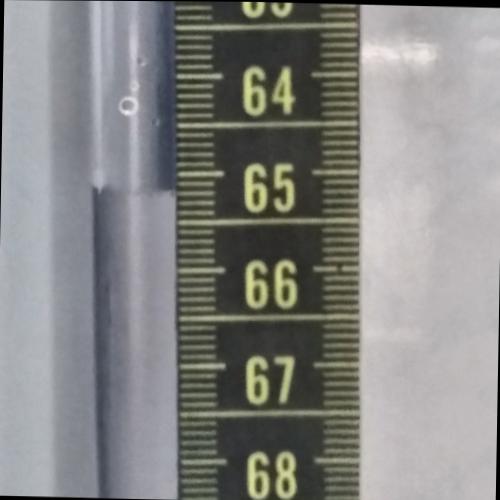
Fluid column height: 65.2 cm